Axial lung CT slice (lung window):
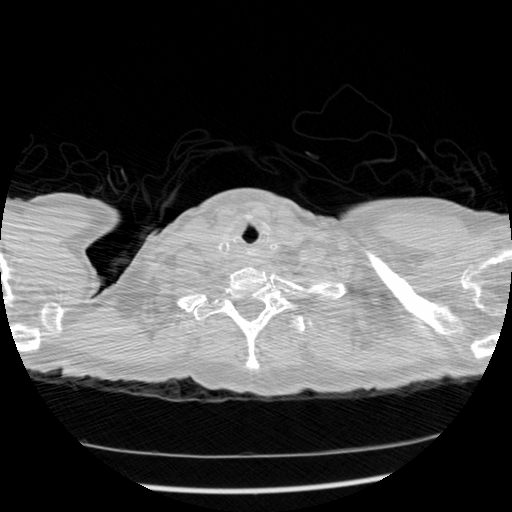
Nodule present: no